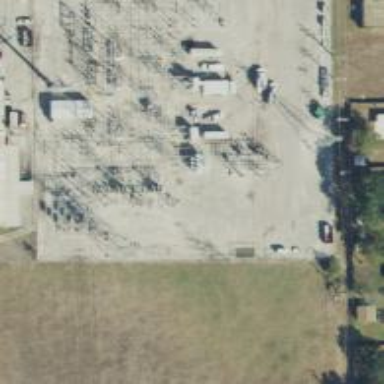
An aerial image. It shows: Switch used for power control.